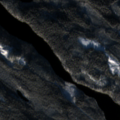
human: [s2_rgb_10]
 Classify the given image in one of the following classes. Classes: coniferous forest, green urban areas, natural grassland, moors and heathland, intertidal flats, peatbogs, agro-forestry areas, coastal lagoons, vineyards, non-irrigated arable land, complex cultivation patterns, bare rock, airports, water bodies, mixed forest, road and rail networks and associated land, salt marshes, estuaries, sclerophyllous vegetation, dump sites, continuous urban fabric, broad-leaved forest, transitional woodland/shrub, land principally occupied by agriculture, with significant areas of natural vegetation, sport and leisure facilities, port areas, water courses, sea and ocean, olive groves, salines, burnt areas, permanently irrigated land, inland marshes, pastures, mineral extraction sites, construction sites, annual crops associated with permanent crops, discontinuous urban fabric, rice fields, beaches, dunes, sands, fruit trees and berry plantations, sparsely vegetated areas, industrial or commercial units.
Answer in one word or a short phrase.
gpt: coniferous forest, mixed forest, water bodies